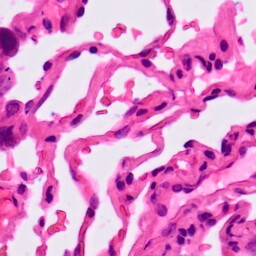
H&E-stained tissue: Lung